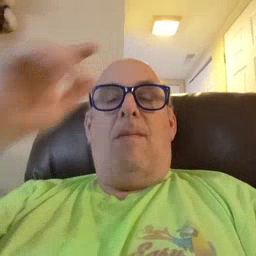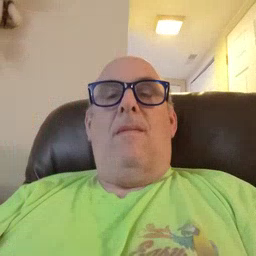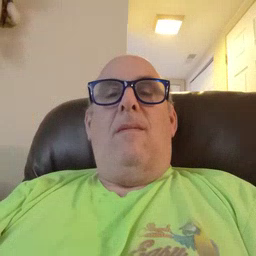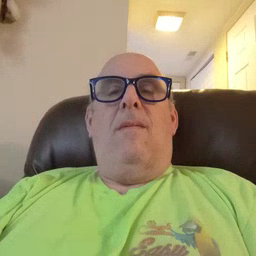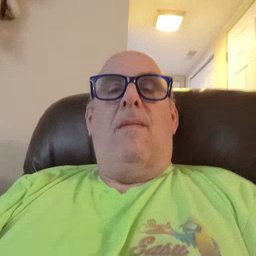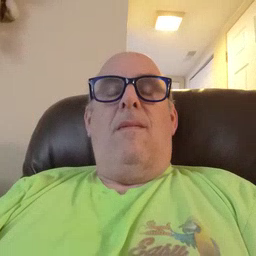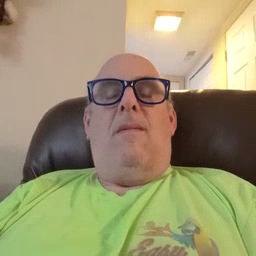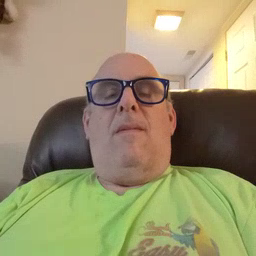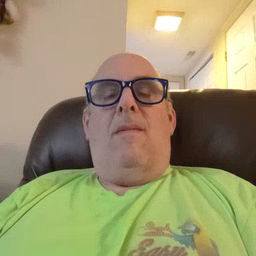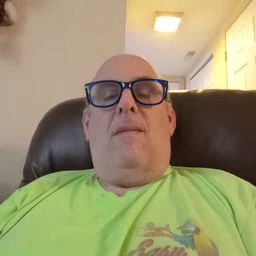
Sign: hat